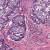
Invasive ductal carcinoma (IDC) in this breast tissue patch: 1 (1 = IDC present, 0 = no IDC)